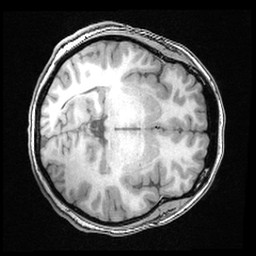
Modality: T1w
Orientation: axial
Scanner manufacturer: ge
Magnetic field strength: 3 T
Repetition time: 0.008572 s
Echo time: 0.003384 s